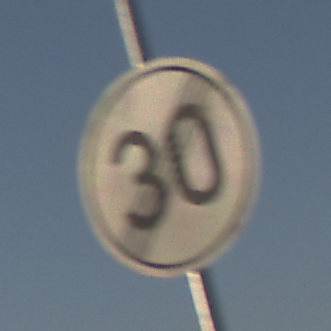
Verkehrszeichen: EndeGeschwindigkeit30
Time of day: SunriseSunset
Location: Outdoor (Nature)
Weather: Clear
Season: NotSpecified
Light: Natural